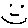
Label: smiley face